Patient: sex M, age 61
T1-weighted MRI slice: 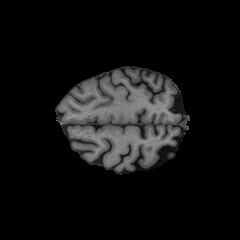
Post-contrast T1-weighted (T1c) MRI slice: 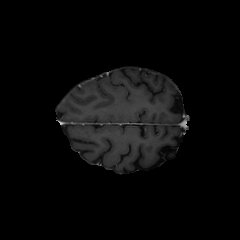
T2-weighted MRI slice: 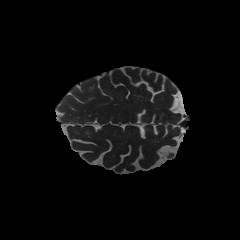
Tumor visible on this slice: no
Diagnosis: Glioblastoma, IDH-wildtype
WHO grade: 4